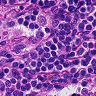
Metastatic tissue present: no